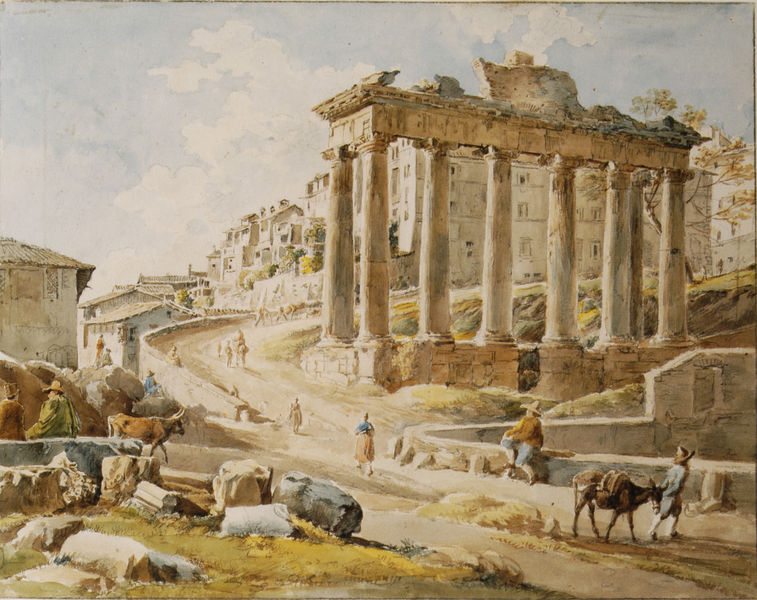
Titel: Tempel des Saturn am Forum in Rom
Künstler: Johann Georg von Dillis
Standort: München
Institution: Staatliche Graphische Sammlung
Schlagwörter: baum, berg, blau, blätter, felsen, gemälde, himmel, mann, schatten, vogel, wolken, aquarell, bäume, grün, landschaft, menschen, ocker, sand, sitzen, stadt, äste, braun, fenster, frau, hell, hut, hüte, licht, männer, orange, strasse, säule, säulen, weiss, anlage, dach, gebäude, gras, haus, tier, tiere, weg, wiese, beige, malerei, rock, architektur, blass, mensch, sockel, stein, steine, öl, gräser, häuser, hügel, zweige, pfad, sonne, gold, esel, kamin, pferd, sommer, ansicht, fassaden, italien, vedute, rede, heiß, last, säcke, trocken, warm, anstieg, fels, dorf, dächer, mauer, kuh, rind, steil, ziehen, strohhut, strohhüte, strohüte, aufgang, junge, sonnenhut, hoch, bauer, tor, stadtansicht, verfall, tusche, reste, ruine, rinder, denkmal, moos, ruinen, kapitelle, rom, kurve, ländlich, mauern, ionisch, antik, kniebundhose, tempel, hörner, basis, ochse, ochsen, stier, minerva, forum, forum romanum, kapitol, siegestor, strass, tempelanlage, lager, palatin, triumphbogen, gouache, rural, fenstre, mäuerchen, hierte, via appia, ballen, cohse, capitol, aufagng, kuhe, hirtte, minderva, festina, trocken#